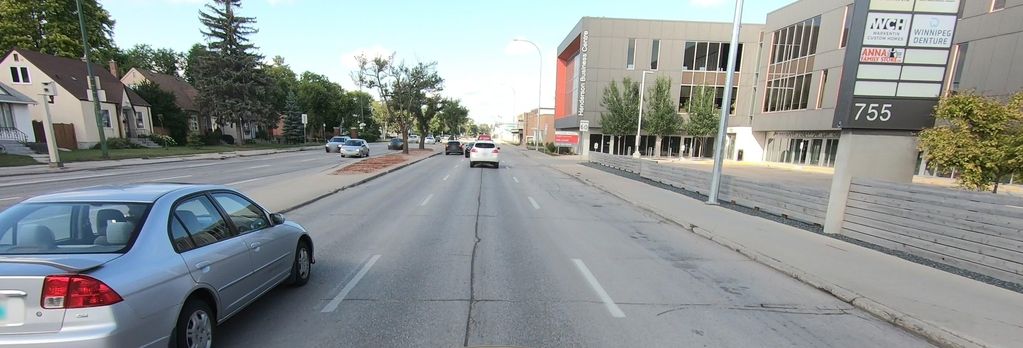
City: winnipeg